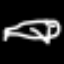
Label: airplane